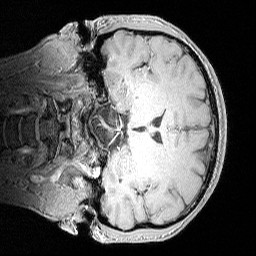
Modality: MP2RAGE
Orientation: coronal
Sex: male
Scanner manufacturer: siemens
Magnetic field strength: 3 T
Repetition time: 5 s
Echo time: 0.00292 s